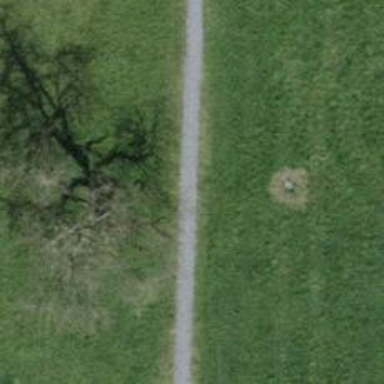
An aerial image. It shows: Footway with surface of pebblestone.